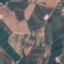
Land use / land cover: PermanentCrop